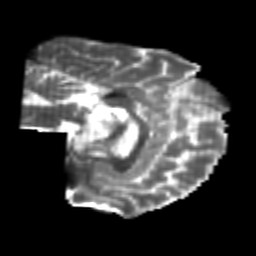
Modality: T2w
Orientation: sagittal
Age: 25
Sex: male
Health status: healthy
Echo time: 0.074 s